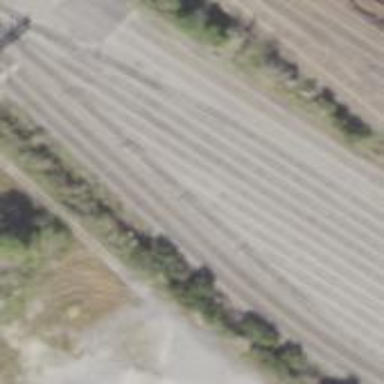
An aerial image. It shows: Railway track.